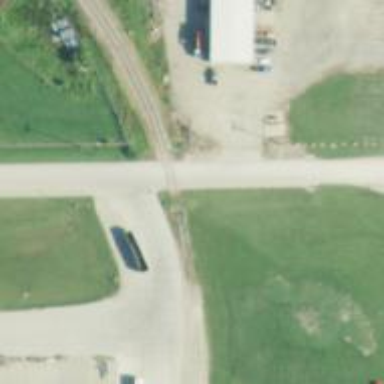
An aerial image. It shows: Railway level crossing.